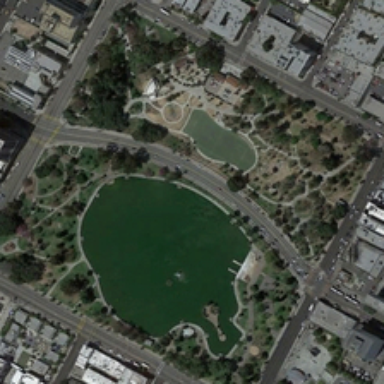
A road was built in the park .